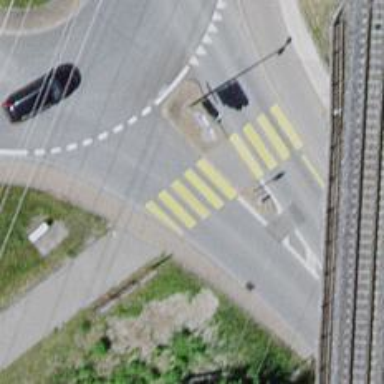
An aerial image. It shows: Marked zebra crossing on the road.